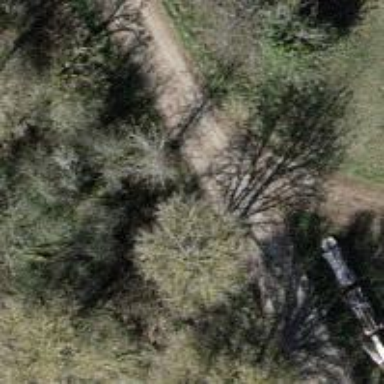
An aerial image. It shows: Unclassified road with asphalt surface. The road is primarily used for forestry vehicles and has high-quality grade1 tracktype.